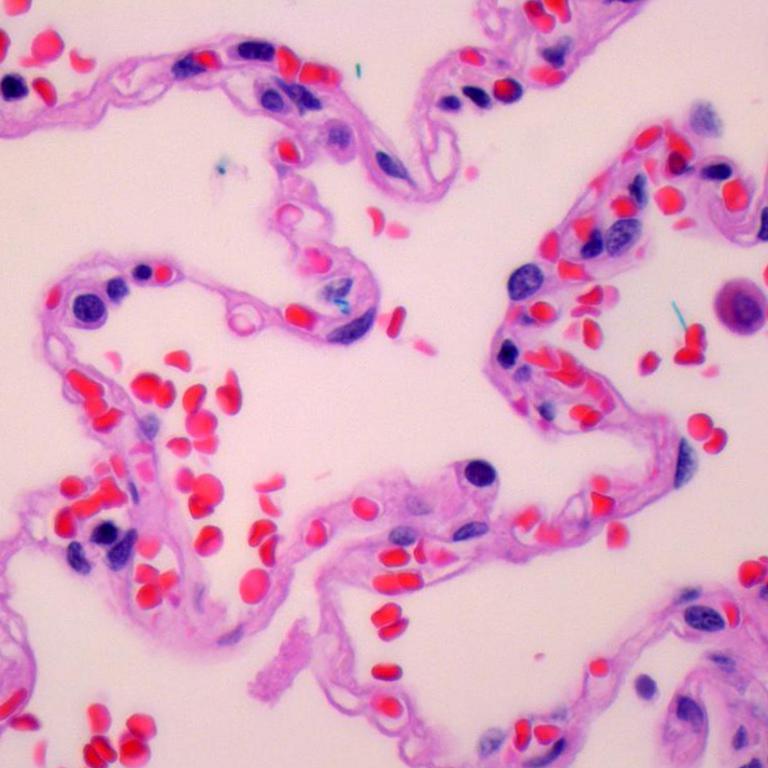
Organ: lung
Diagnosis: benign